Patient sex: M
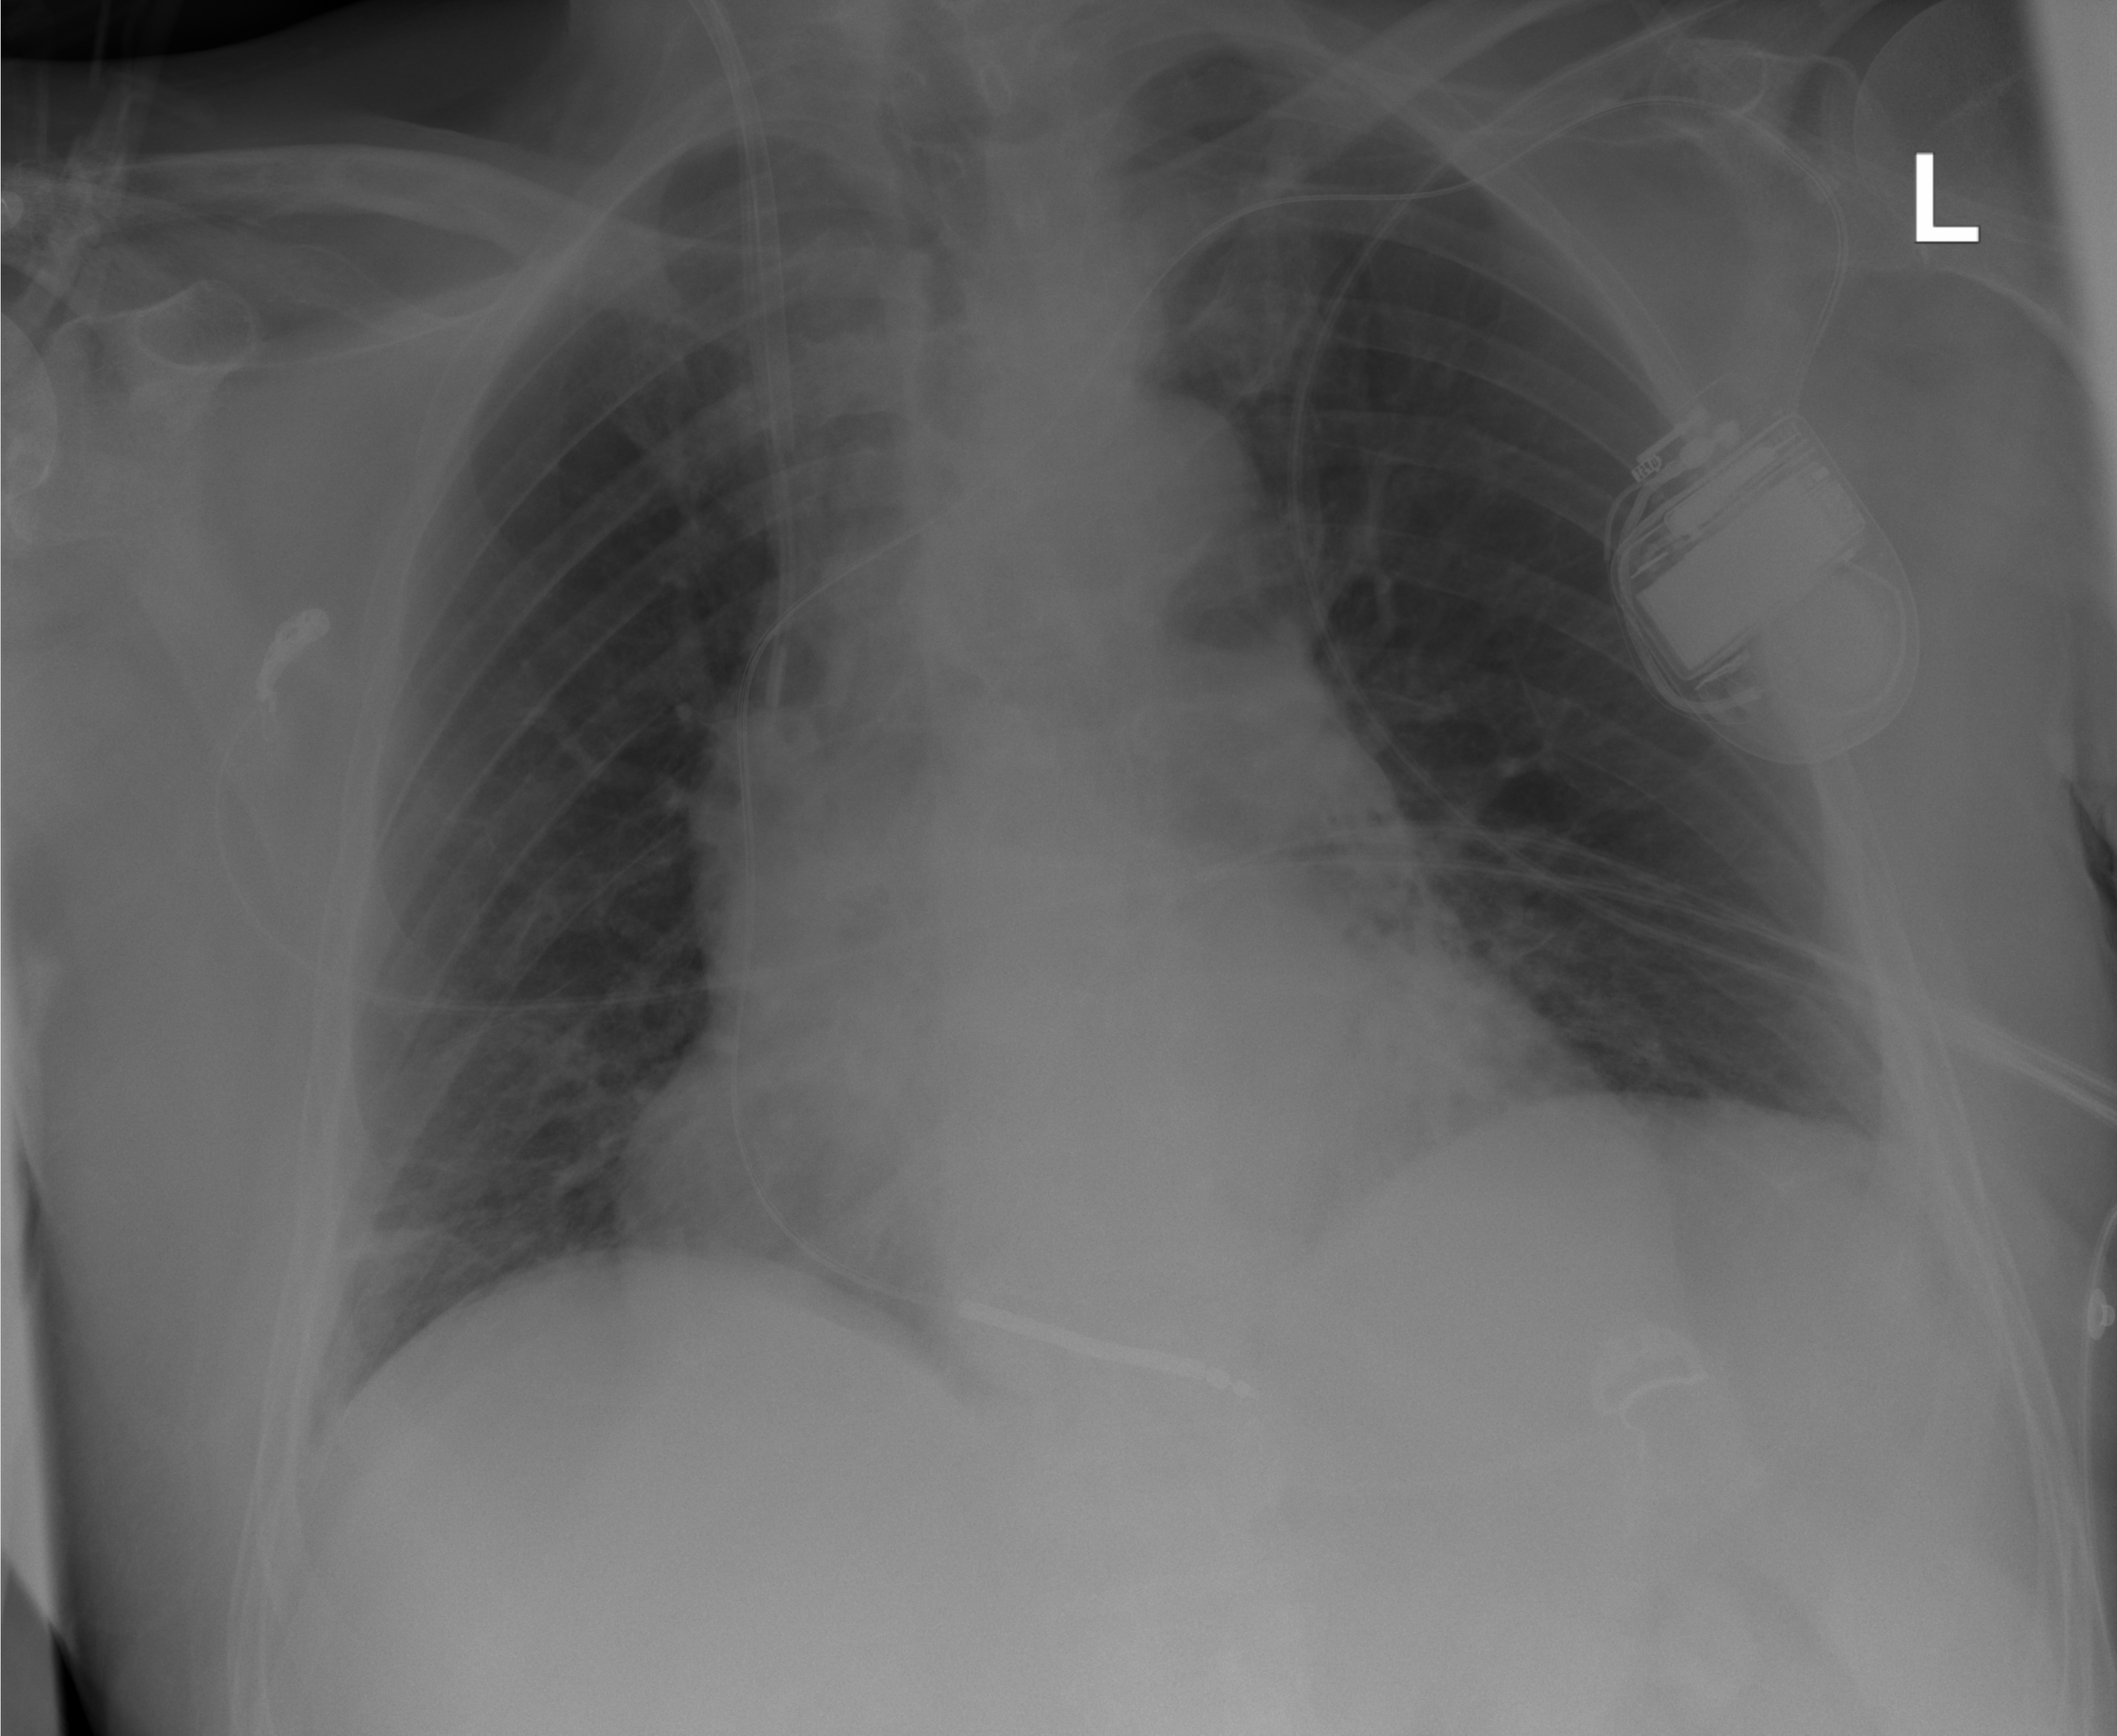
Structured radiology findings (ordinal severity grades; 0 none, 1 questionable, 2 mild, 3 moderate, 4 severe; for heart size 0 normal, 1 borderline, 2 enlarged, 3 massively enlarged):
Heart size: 0
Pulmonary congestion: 0
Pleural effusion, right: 0
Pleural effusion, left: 0
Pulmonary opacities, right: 0
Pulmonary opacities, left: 2
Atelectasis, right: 1
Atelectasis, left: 1